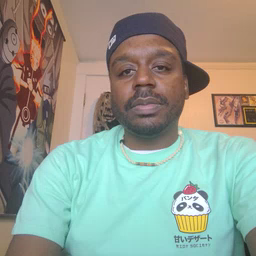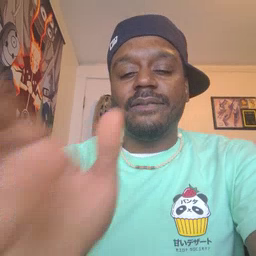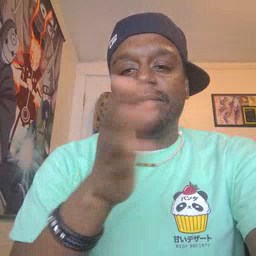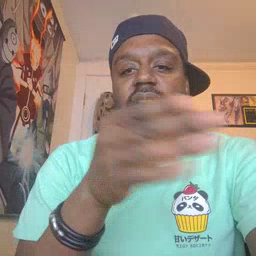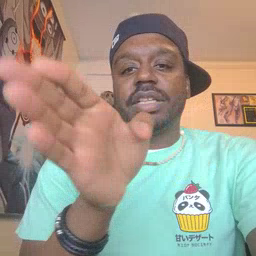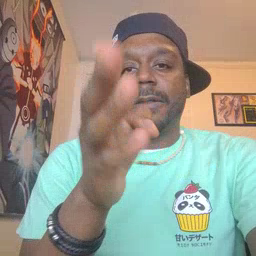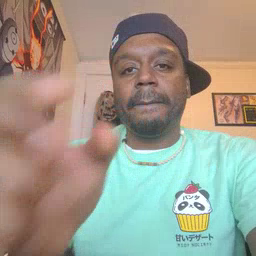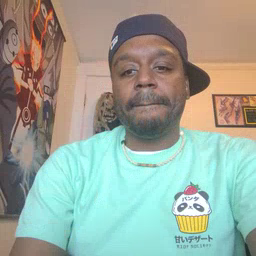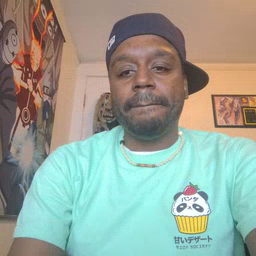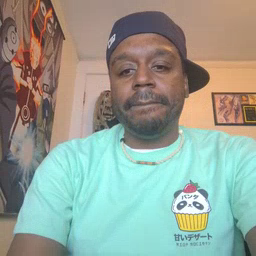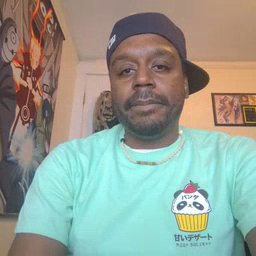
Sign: fish